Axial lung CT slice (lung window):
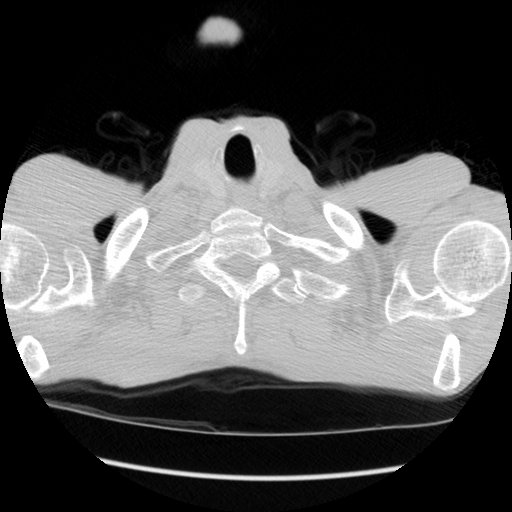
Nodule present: no